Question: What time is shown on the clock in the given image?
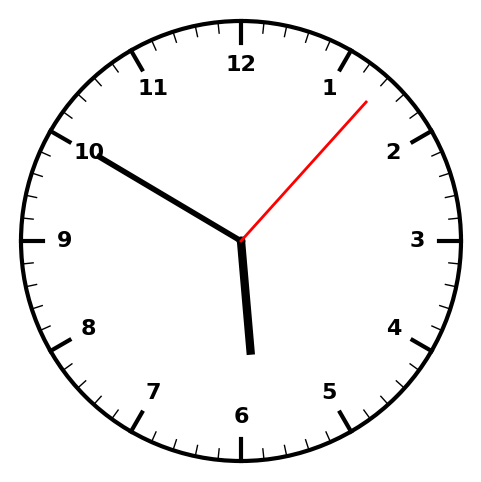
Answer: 05:50:07